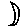
Label: moon